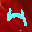
Label: 4